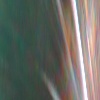
Label: sunburn